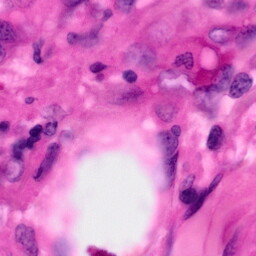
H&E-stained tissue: Pancreatic